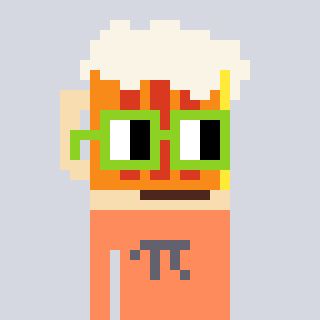
a pixel art character with square light green glasses, a beer-shaped head and a peachy-colored body on a cool background